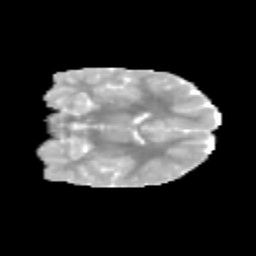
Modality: MD
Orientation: coronal
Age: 9
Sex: female
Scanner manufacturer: siemens
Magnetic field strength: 3 T
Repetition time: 3.8 s
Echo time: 0.07 s